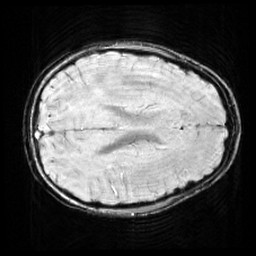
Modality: SWI
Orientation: axial
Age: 12
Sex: female
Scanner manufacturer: siemens
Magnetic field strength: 3 T
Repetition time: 0.027 s
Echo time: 0.02 s